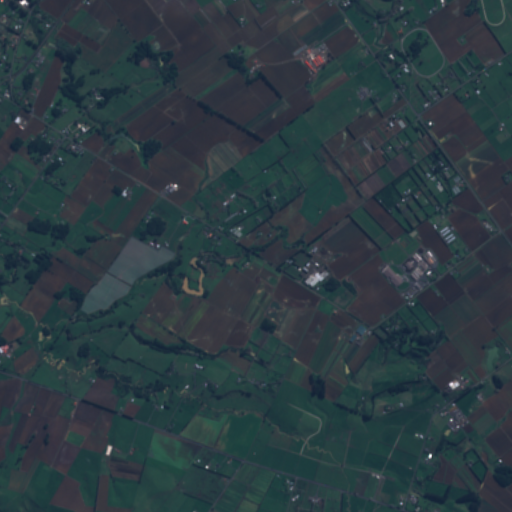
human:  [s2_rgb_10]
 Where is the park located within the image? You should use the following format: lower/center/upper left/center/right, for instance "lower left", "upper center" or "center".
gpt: The park is located in the upper left of the image.
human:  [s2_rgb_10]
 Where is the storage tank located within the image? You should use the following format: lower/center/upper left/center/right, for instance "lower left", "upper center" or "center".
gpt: The storage tank is located in the upper left of the image.
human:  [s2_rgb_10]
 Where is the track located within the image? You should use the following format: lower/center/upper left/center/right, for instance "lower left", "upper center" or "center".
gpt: The track is located in the upper right of the image.
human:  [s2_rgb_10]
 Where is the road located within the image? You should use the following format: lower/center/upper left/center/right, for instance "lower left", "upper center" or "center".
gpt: There is no road in the image.